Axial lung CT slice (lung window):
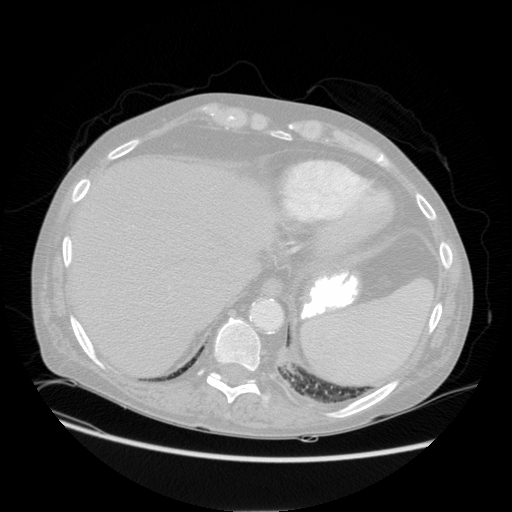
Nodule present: no